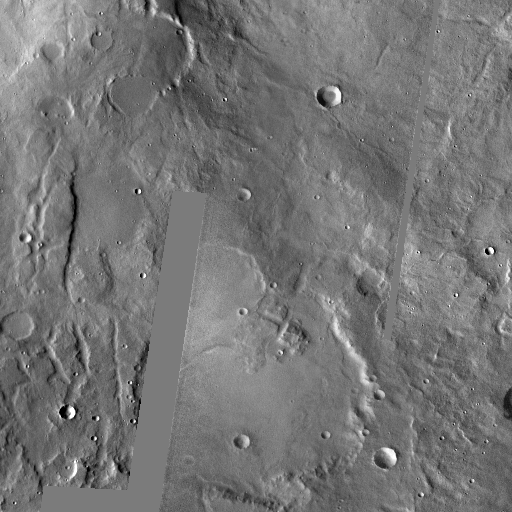
Crater classes present: Background, Other, Buried